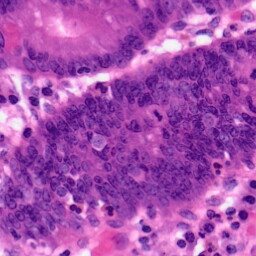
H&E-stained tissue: Pancreatic